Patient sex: F
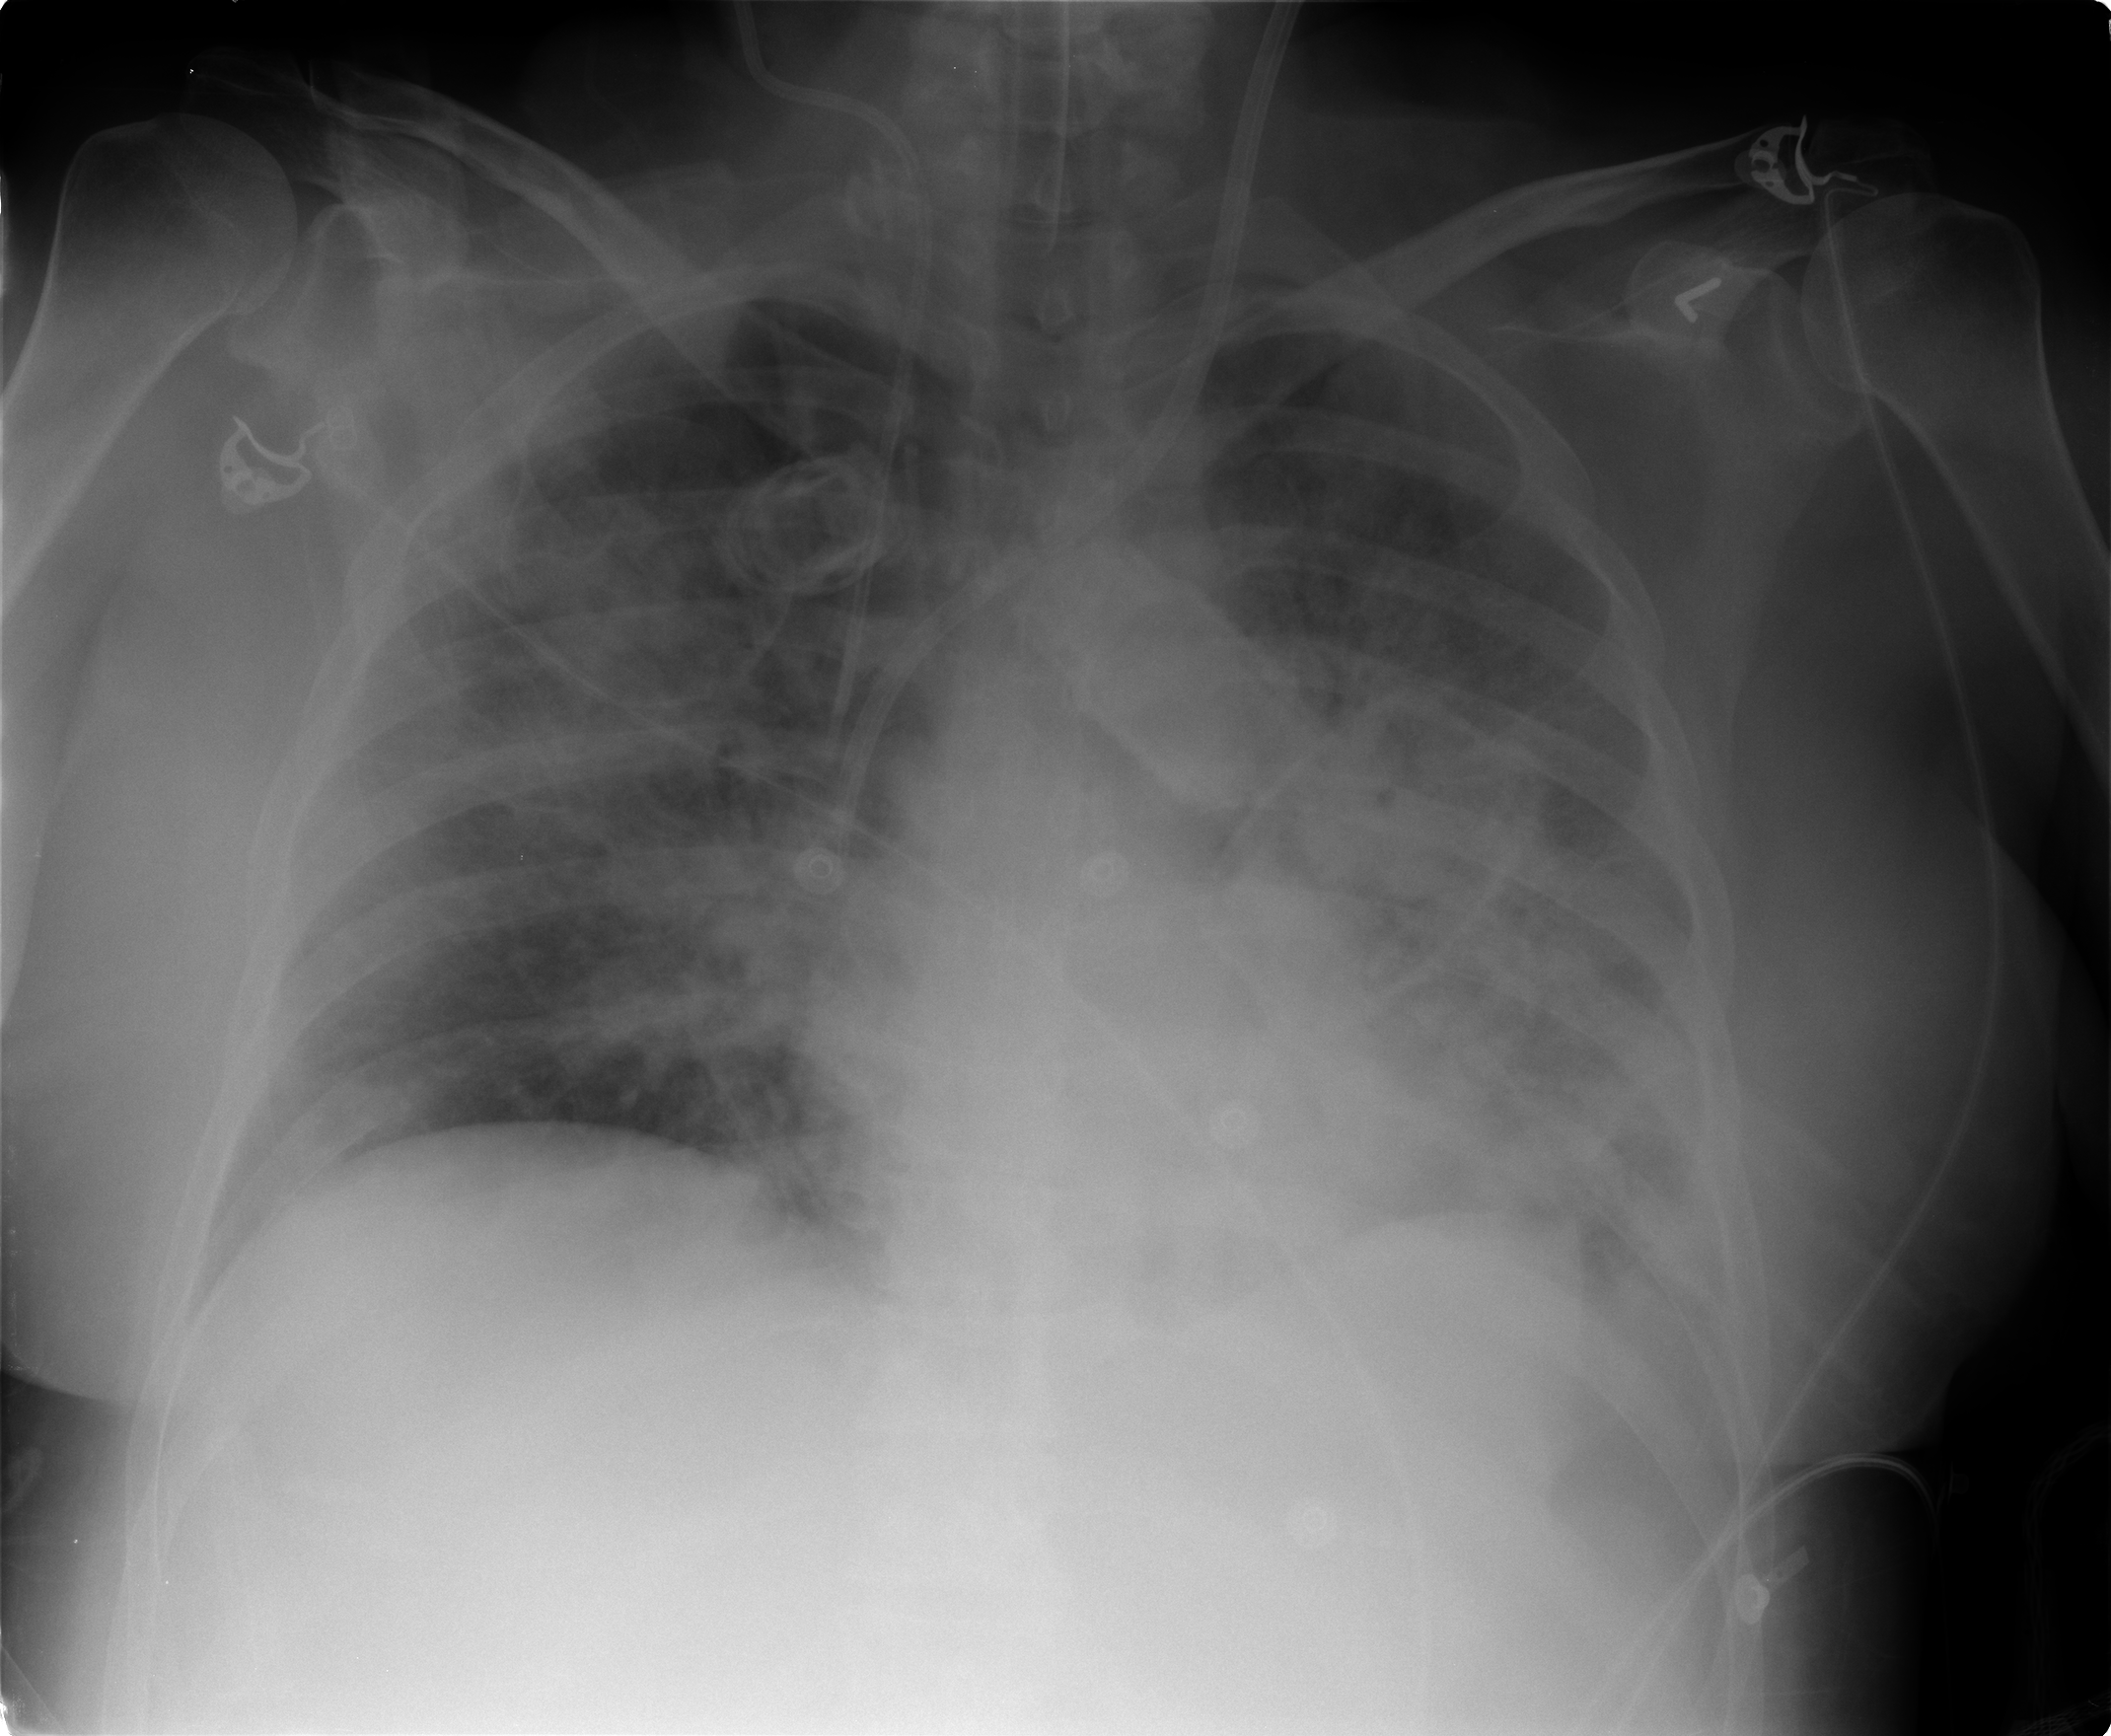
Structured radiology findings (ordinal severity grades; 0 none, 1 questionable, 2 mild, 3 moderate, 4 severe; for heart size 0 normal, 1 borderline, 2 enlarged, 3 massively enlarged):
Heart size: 0
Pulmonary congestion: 2
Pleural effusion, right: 0
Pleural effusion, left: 2
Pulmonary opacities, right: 3
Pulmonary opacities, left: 4
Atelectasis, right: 2
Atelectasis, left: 2